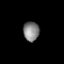
Tissue: prostate
Cell type: T cells
Senescence score: 0.2742
Nuclear area (px): 304
Mean DAPI intensity: 130.947